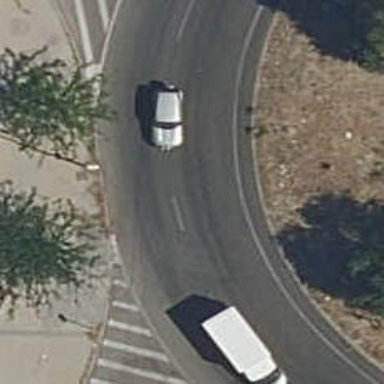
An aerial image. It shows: Secondary road around roundabout.